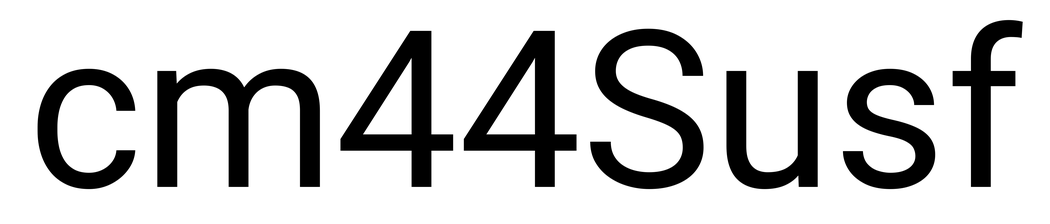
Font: Roboto_Regular